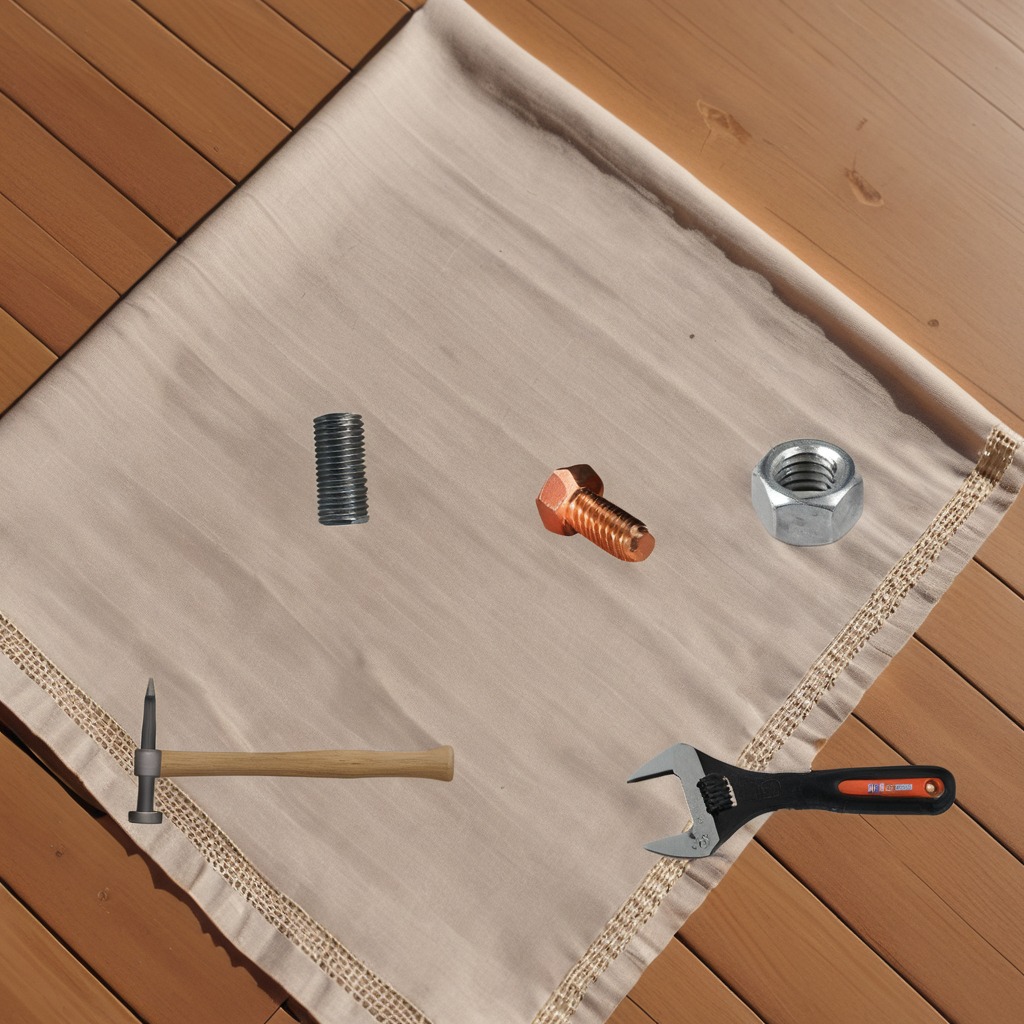
A metal machine screw, a hammer, a coiled metal spring, a metal nut, and a wrench are lying on the wooden table.